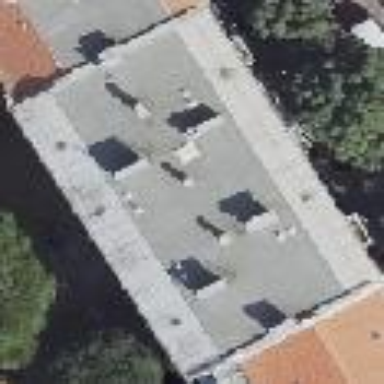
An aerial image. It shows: Building with apartments featuring unique double saltbox roof shape.